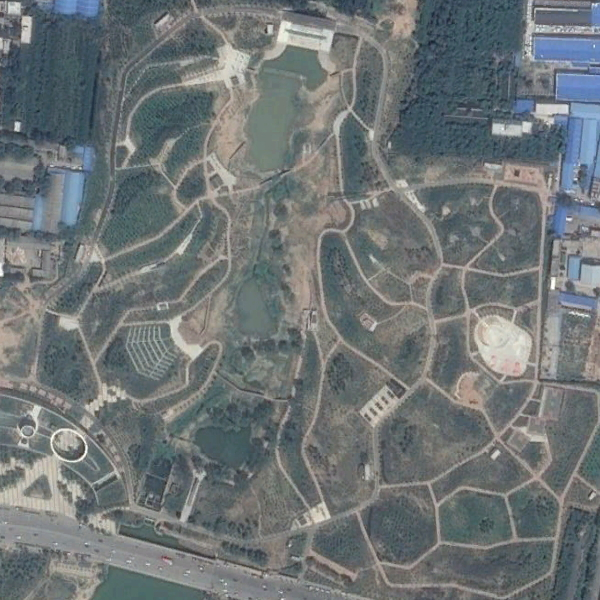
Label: Park